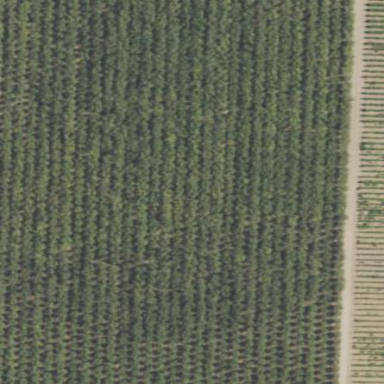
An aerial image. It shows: Orchard filled with almond trees.